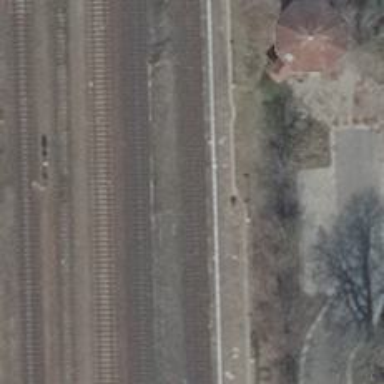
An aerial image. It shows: Railway signal.